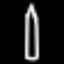
Label: pencil